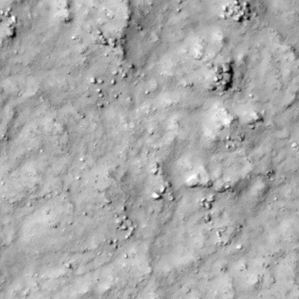
Label: non_frost